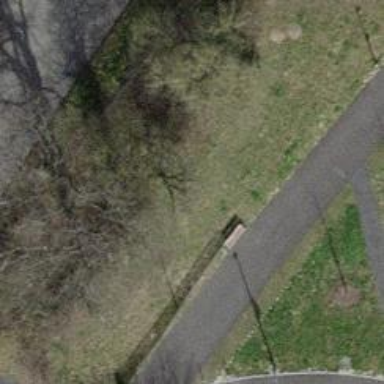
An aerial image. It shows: Bench.